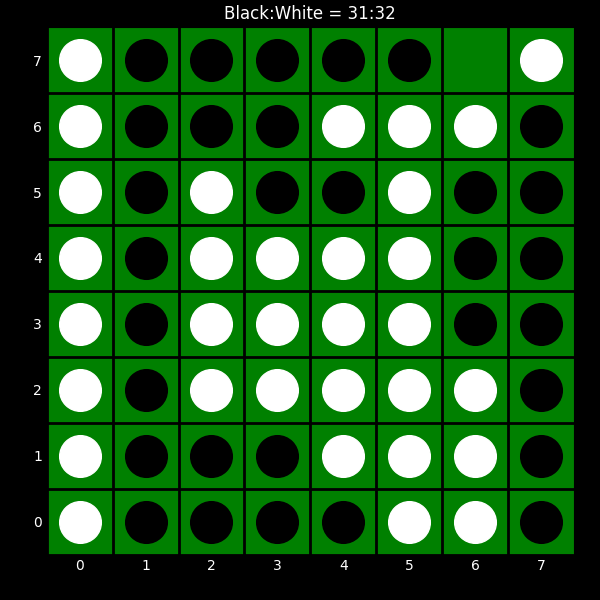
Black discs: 31
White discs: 32